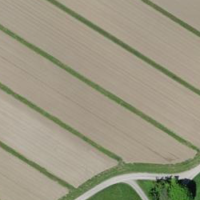
EUNIS habitat code: 52
Species observed at this site:
Ranunculus repens
Trifolium repens